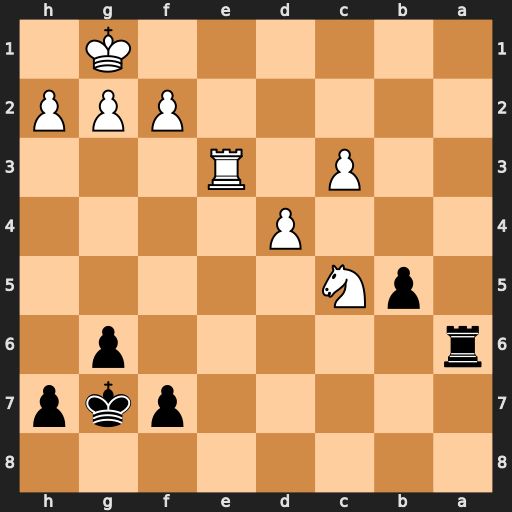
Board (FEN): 8/5pkp/r5p1/1pN5/3P4/2P1R3/5PPP/6K1
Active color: b
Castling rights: -
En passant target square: -
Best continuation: Ra1+ Re1 Rxe1#